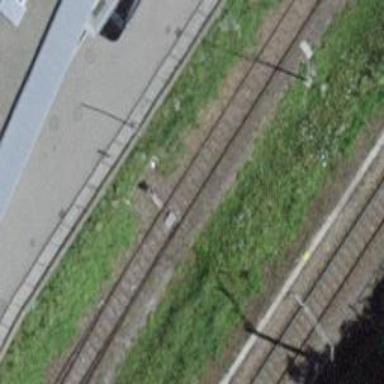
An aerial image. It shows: Railway switch.